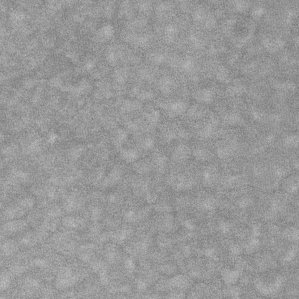
Label: frost